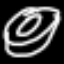
Label: donut